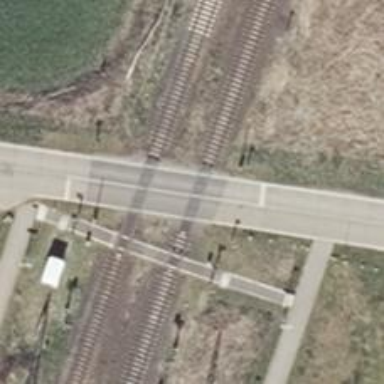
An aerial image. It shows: Railway with electrified contact lines.